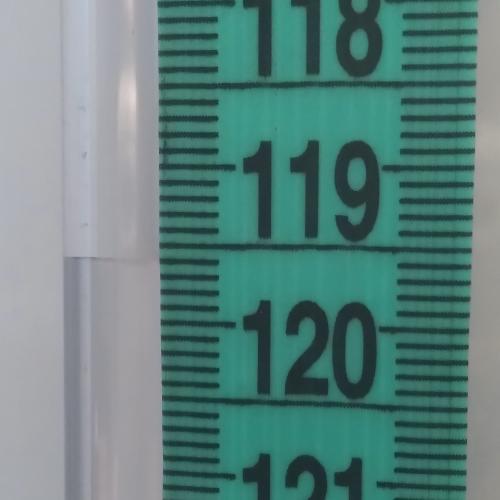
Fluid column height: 119.6 cm